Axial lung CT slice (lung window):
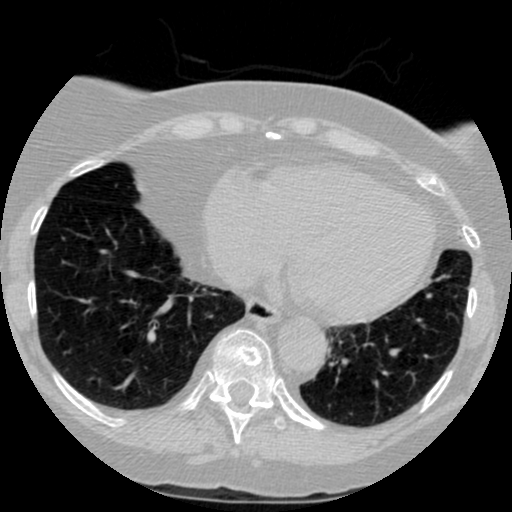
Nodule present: no